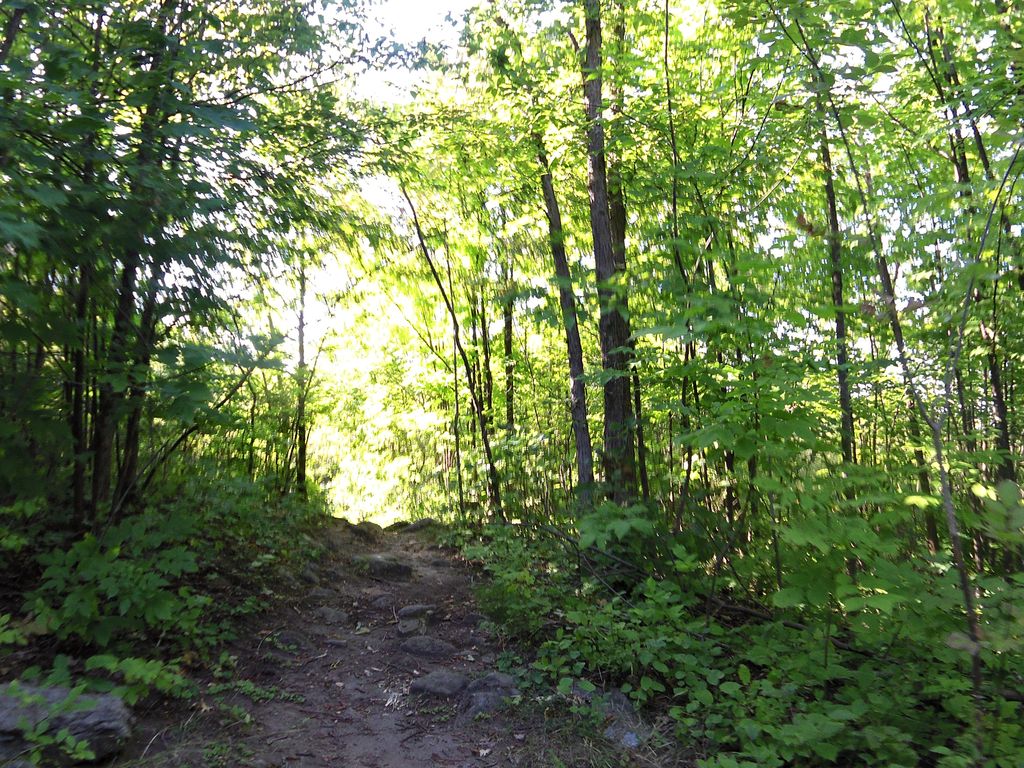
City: ottawa-gatineau